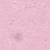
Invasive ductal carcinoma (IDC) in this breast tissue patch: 0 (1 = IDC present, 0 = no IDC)